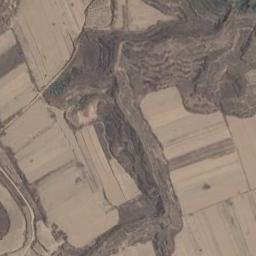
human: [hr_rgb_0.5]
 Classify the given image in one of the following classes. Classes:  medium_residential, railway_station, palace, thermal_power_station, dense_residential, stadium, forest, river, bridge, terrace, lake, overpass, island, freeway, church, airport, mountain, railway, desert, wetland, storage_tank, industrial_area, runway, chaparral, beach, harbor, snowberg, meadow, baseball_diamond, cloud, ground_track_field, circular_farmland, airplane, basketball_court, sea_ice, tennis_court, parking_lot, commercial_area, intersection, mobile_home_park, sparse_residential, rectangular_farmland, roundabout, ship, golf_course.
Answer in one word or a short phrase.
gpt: terrace